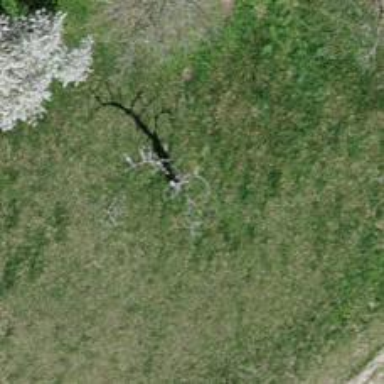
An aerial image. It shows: Beautiful tree in nature.